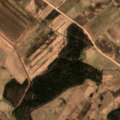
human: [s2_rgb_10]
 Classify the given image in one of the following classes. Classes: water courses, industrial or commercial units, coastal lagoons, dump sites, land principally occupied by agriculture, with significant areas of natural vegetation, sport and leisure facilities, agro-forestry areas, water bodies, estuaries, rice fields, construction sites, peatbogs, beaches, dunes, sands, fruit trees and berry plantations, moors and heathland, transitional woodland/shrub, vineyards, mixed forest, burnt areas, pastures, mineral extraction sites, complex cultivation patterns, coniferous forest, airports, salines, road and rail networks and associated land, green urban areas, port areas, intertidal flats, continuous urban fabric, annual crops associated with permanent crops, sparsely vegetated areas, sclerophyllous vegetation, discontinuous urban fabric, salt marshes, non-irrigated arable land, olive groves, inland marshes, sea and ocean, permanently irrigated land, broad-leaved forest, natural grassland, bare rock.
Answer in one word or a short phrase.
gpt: non-irrigated arable land, pastures, land principally occupied by agriculture, with significant areas of natural vegetation, mixed forest